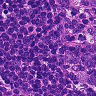
Metastatic tissue present: no